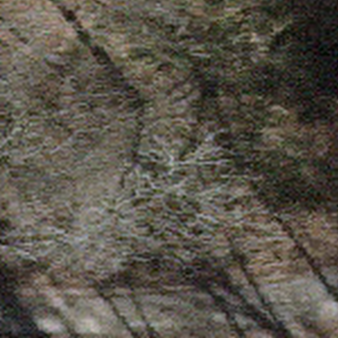
Label: other